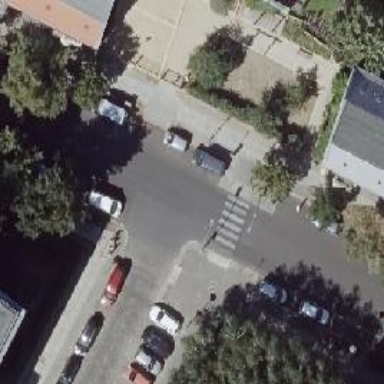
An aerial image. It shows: Marked zebra crossing with kerb extensions on both sides of the road.